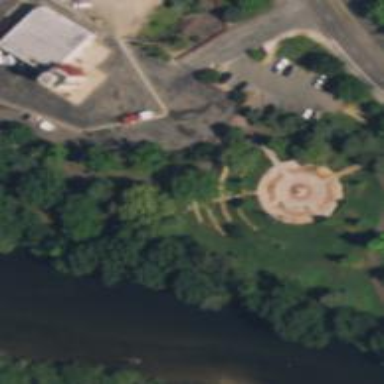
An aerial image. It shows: Memorial site with historic significance.